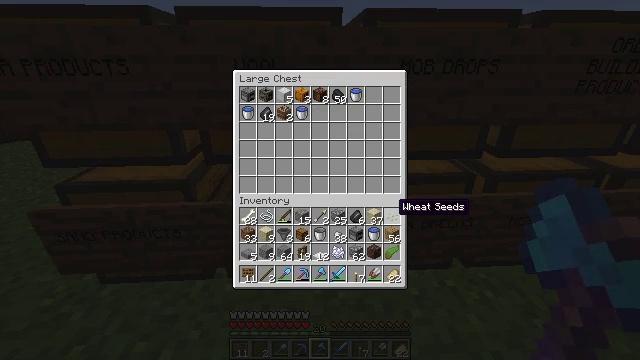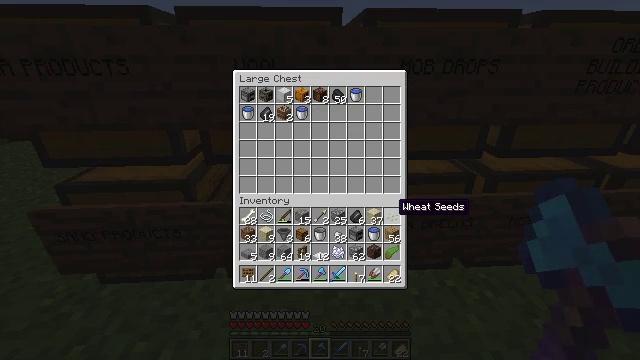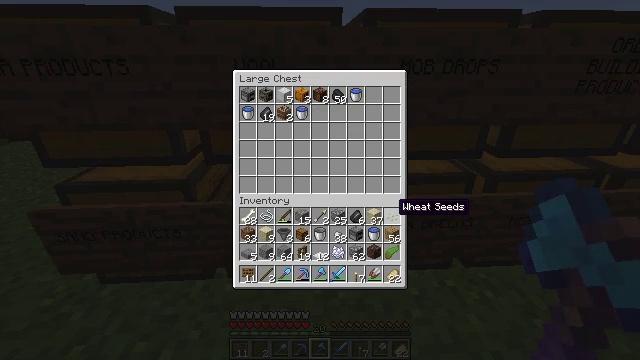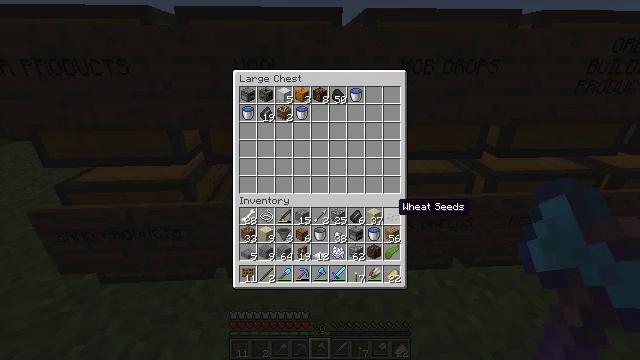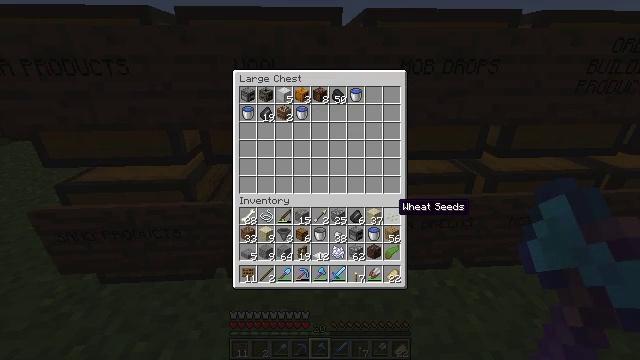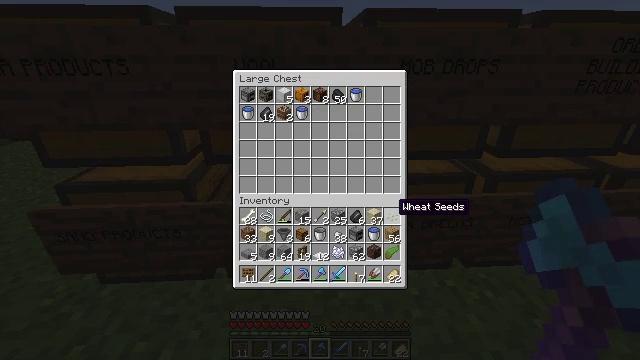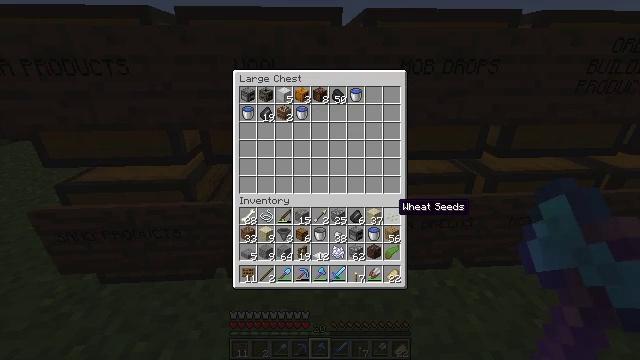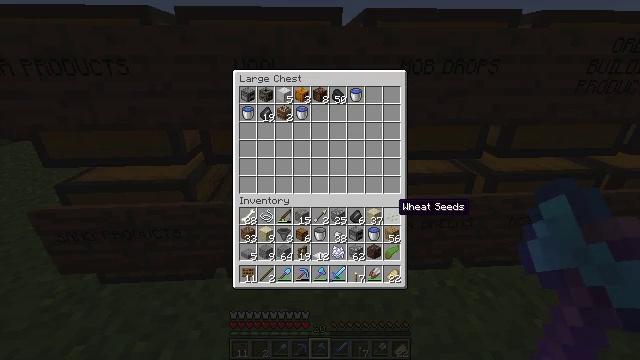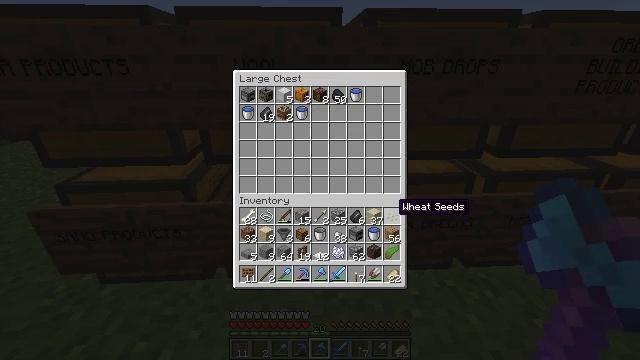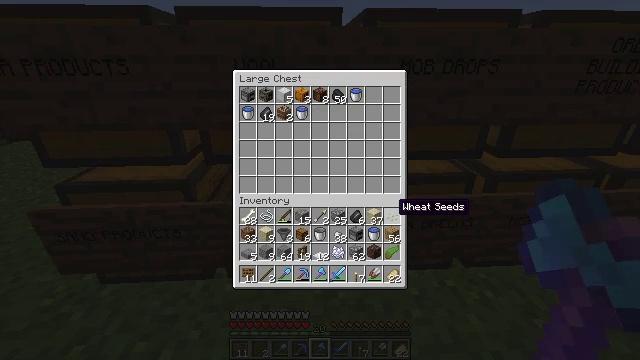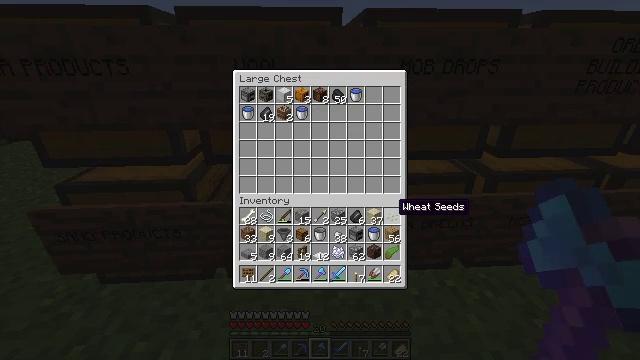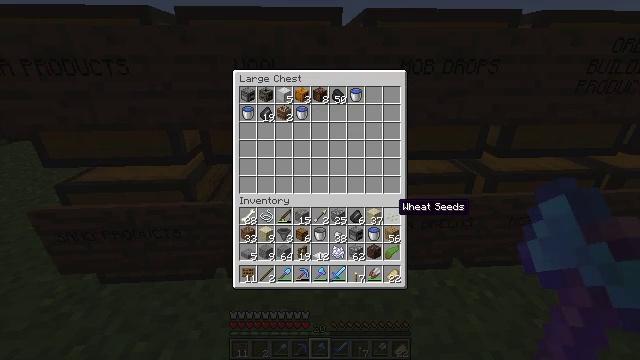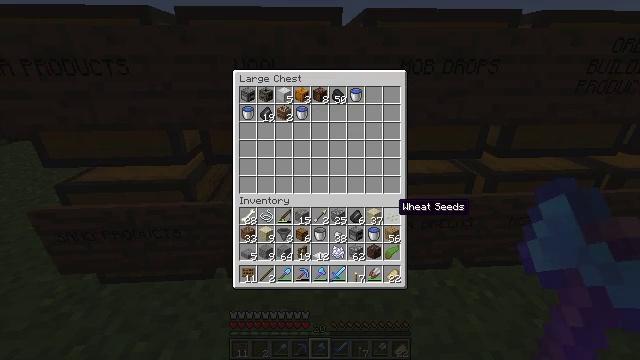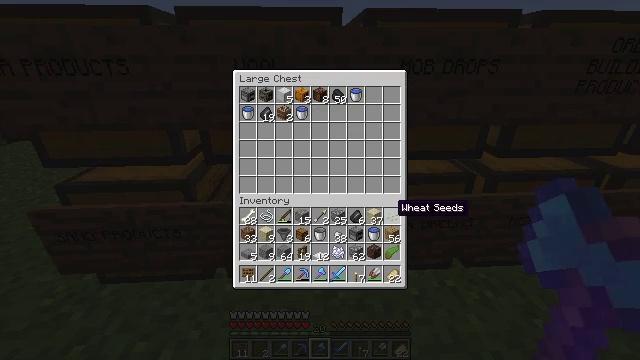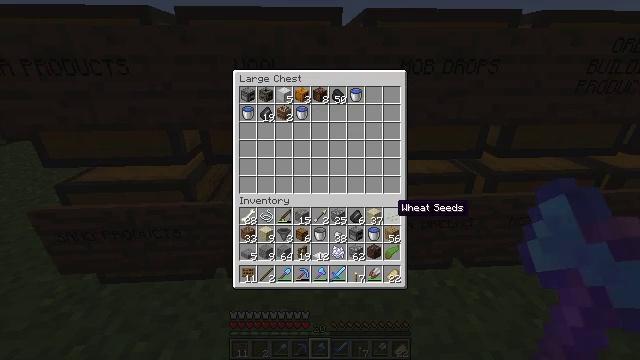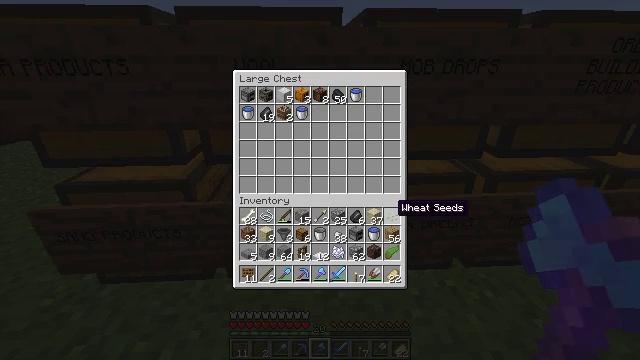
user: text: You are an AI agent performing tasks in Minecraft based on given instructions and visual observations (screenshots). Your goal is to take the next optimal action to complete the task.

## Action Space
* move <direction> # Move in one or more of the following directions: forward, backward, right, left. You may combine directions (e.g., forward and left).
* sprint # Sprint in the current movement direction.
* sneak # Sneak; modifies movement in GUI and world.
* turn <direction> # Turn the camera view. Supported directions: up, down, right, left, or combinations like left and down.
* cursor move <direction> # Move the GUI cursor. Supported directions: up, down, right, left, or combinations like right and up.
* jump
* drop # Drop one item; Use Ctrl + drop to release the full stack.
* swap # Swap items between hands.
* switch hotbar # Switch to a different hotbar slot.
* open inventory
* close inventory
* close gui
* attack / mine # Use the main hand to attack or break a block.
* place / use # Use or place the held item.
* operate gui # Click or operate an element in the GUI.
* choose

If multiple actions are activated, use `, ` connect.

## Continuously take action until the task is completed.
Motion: motion action
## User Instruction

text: Mine the torch on the wall.
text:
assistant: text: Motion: sneak
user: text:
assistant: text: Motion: no_op
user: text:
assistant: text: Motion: no_op
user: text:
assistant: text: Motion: no_op
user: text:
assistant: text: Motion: no_op
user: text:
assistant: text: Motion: no_op
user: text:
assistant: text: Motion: no_op
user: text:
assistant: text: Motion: no_op
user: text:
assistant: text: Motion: no_op
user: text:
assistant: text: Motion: no_op
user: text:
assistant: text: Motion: no_op
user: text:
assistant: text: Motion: no_op
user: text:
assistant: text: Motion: no_op
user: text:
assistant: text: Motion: no_op
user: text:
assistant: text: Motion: no_op
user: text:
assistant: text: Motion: no_op
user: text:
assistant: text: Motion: no_op
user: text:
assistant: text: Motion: no_op
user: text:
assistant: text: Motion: no_op
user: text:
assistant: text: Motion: no_op
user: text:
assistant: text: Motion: no_op
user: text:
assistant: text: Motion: no_op
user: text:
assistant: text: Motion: no_op
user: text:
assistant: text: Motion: close gui
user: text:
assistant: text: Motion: no_op
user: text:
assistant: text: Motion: no_op
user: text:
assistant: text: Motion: turn right and down
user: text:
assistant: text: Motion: turn right
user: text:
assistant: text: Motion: turn right
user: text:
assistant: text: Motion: no_op